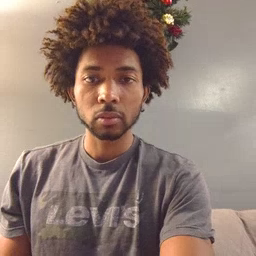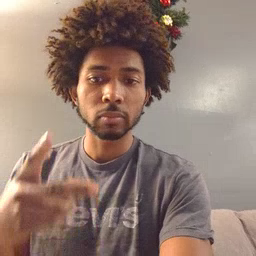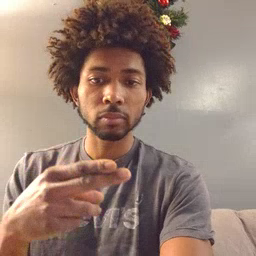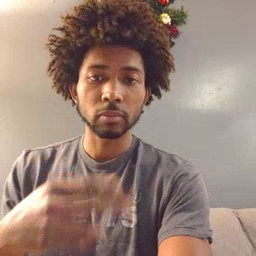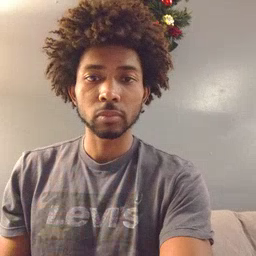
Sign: cut